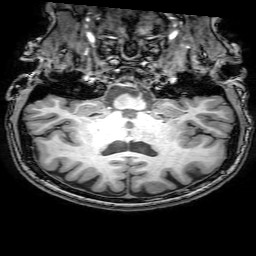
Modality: T1w
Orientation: sagittal
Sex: female
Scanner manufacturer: philips
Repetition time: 0.008137 s
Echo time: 0.00374 s